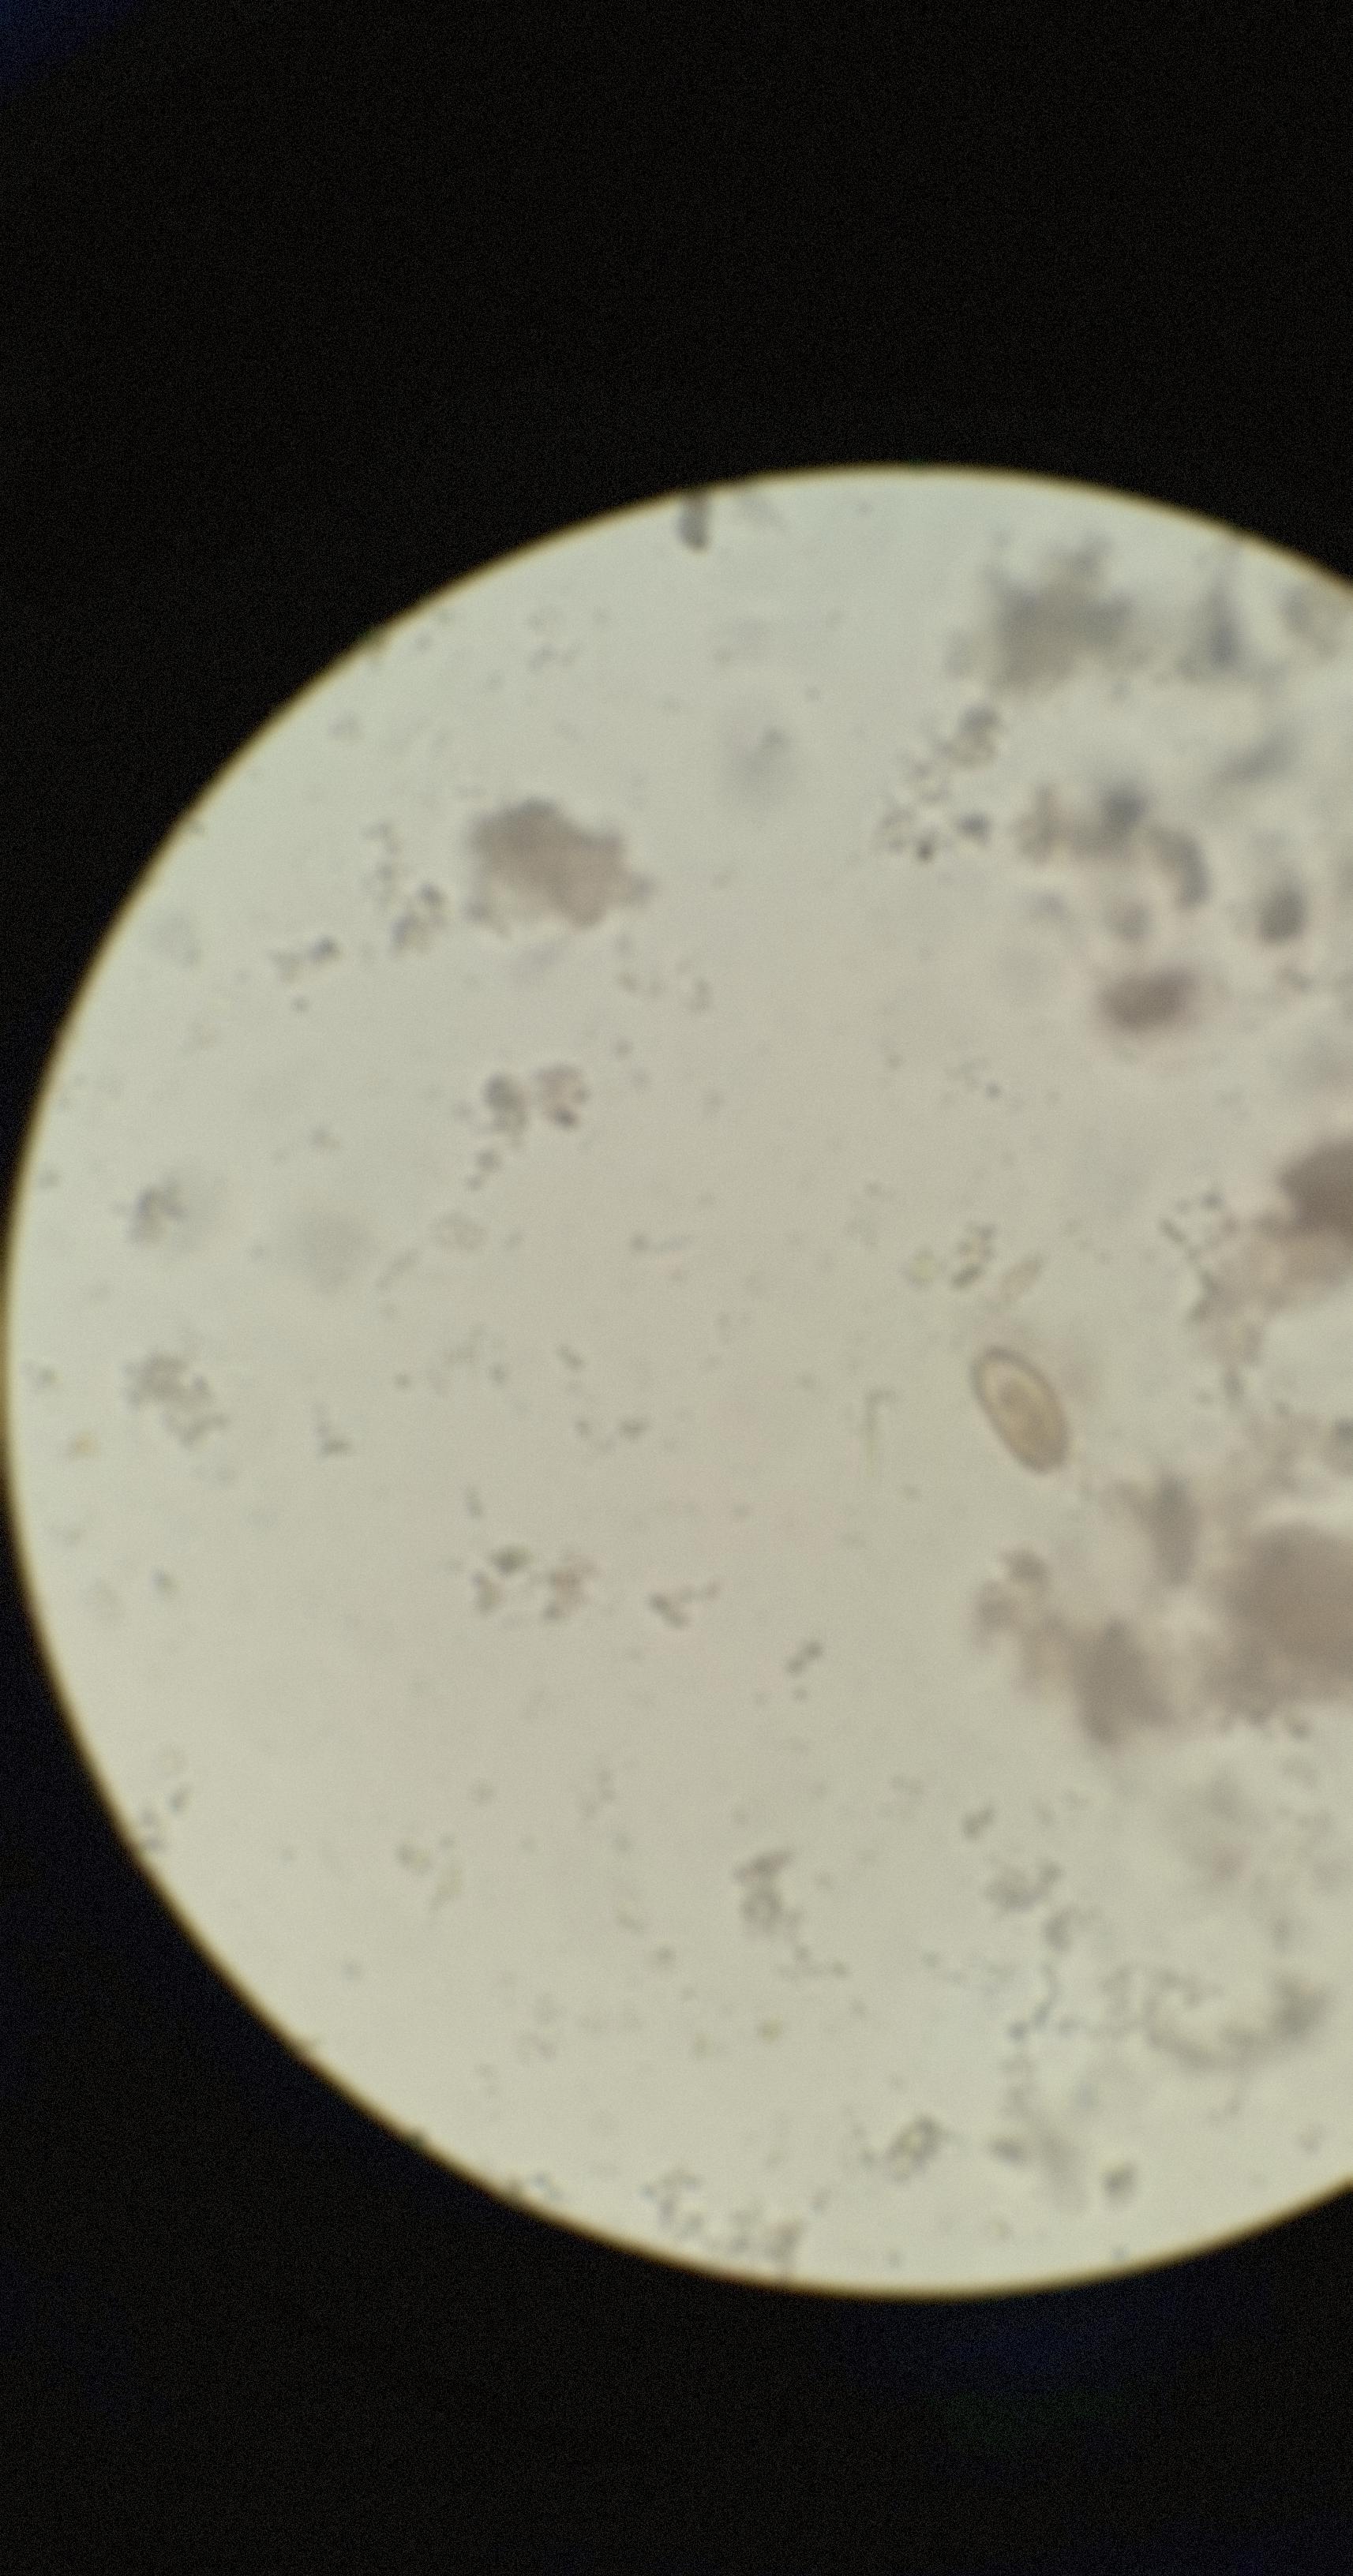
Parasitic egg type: Capillaria philippinensis